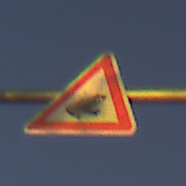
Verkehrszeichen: AmphibienwanderungLinks
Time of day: SunriseSunset
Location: Outdoor (RoadRail)
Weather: PartlyCloudy
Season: NotSpecified
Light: Natural